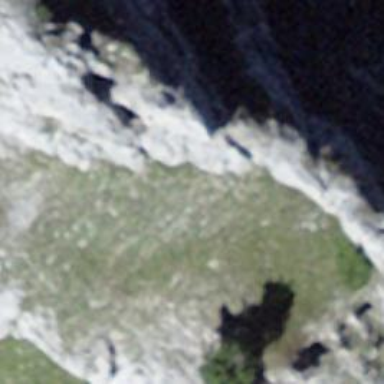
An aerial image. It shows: Arete in nature.